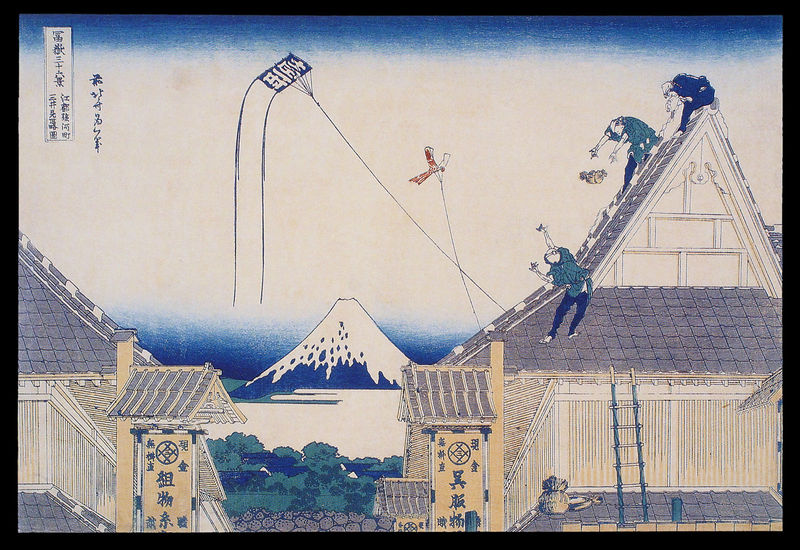
Titel: 36 Ansichten des Fuji
Künstler: Katsushika Hokusai
Institution: Honolulu, Honolulu Academy of Arts
Schlagwörter: berg, blau, himmel, meer, weiß, bäume, gelb, grün, landschaft, menschen, sitzen, holz, männer, dach, haus, schnee, stein, häuser, natur, schnur, wald, kinder, sack, holzschnitt, japan, schrift, zwei, gipfel, gletscher, dächer, leiter, spielen, japanisch, schriftzeichen, schild, vulkan, asien, druck, schilder, text, asiatisch, bambus, drachen, zeichung, dachpfannen, fuji, fujijama, schrifzeichen, fujiama, wulkan, drachensteigen, drachenschnur, dapfannen, japman